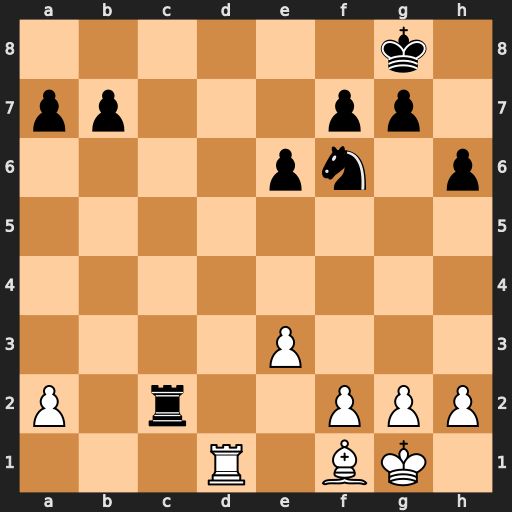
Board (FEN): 6k1/pp3pp1/4pn1p/8/8/4P3/P1r2PPP/3R1BK1
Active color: w
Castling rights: -
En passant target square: -
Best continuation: Rd8+ Kh7 Bd3+ g6 Bxc2